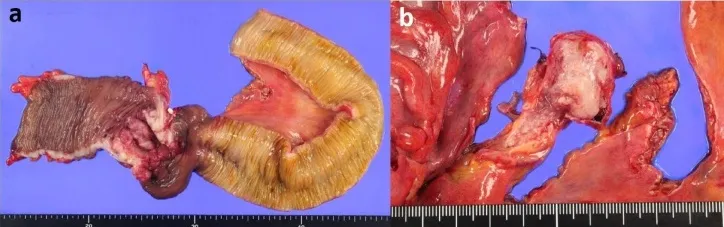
A) Pathological findings. There was a type 2 tumor of the ascending colon.
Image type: medical_photograph (other_medical_photograph)